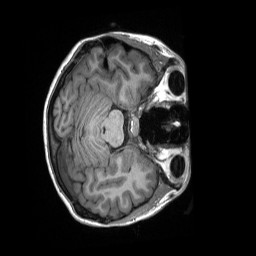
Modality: T1w
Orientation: axial
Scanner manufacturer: siemens
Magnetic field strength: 3 T
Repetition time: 2.3 s
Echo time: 0.00232 s